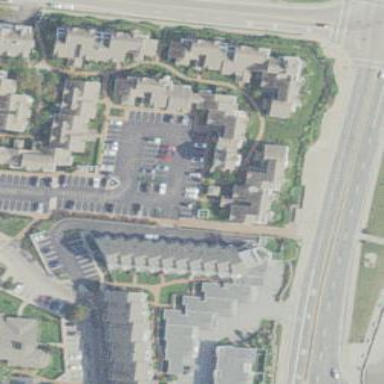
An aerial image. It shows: Parking area with asphalt surface.